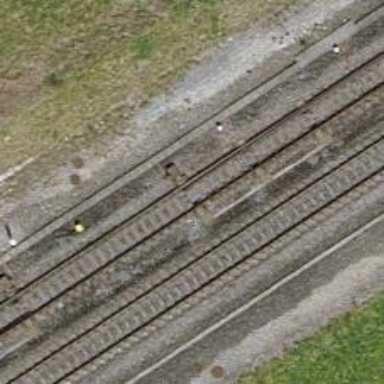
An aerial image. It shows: Railway switch.